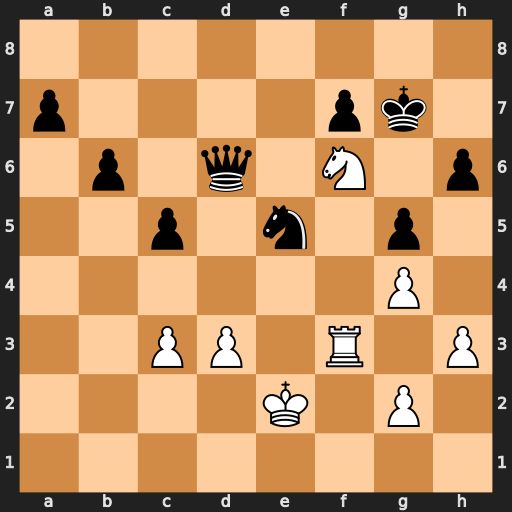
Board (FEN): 8/p4pk1/1p1q1N1p/2p1n1p1/6P1/2PP1R1P/4K1P1/8
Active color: w
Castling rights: -
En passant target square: -
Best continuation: Ne8+ Kg6 Nxd6